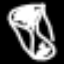
Label: hourglass